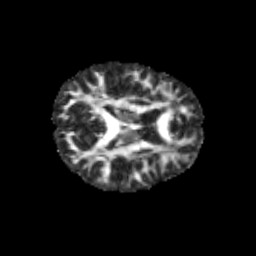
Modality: FA
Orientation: axial
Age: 11
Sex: female
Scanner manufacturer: siemens
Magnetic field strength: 3 T
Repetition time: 3.8 s
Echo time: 0.07 s